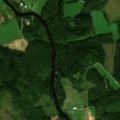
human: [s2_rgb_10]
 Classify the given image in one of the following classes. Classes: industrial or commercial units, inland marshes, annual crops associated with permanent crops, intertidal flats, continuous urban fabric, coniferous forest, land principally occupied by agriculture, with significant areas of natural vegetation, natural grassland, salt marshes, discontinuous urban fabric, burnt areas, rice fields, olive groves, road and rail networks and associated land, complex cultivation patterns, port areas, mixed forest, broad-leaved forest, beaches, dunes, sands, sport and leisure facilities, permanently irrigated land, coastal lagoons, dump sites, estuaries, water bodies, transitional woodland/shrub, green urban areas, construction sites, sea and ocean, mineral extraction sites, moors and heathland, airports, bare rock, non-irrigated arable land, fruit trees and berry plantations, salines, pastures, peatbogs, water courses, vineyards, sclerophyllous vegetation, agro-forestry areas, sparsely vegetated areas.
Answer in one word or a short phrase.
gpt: non-irrigated arable land, coniferous forest, mixed forest, transitional woodland/shrub